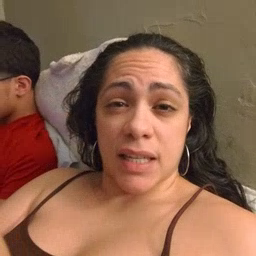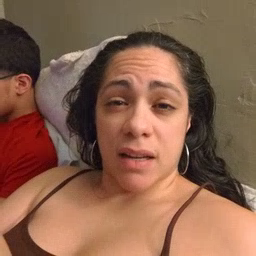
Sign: see